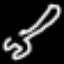
Label: fork